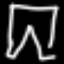
Label: pants